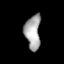
Tissue: lung
Cell type: Epithelial cells
Senescence score: 0.5625
Nuclear area (px): 533
Mean DAPI intensity: 165.019